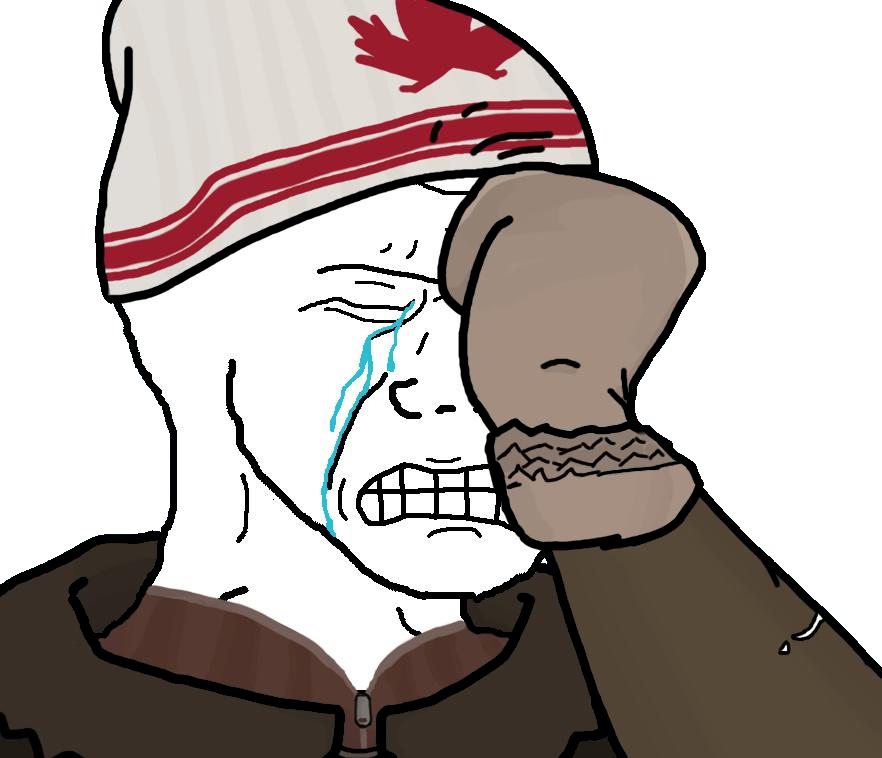
Label: 5_Crying_Wojak